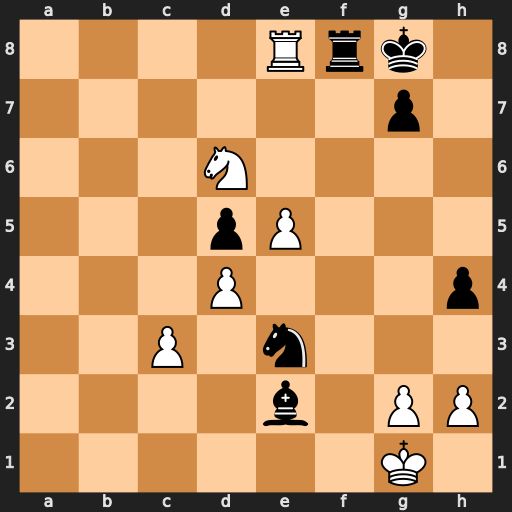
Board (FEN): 4Rrk1/6p1/3N4/3pP3/3P3p/2P1n3/4b1PP/6K1
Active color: w
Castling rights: -
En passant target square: -
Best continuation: Rxf8+ Kxf8 Kf2